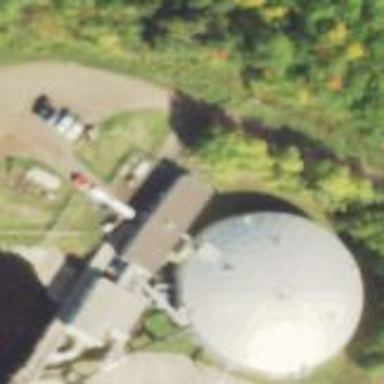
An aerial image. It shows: Silo.